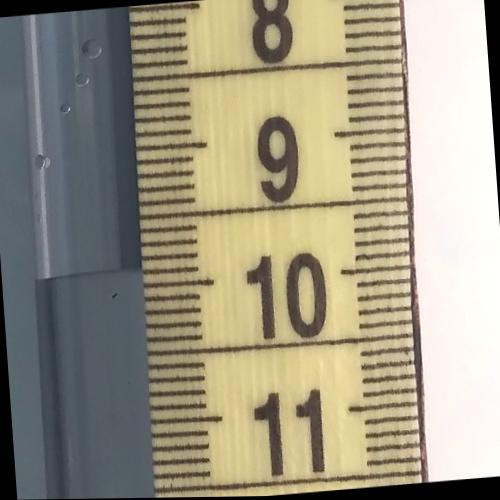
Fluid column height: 9.9 cm